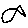
Label: fish